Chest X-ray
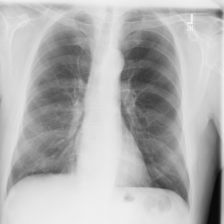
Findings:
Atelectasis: negative
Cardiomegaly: negative
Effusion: negative
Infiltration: negative
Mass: negative
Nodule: negative
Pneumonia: negative
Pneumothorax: negative
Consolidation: negative
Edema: negative
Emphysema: negative
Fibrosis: negative
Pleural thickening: negative
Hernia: negative